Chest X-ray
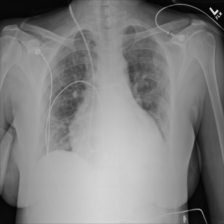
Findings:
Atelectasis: negative
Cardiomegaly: positive
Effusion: negative
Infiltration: negative
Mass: negative
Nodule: negative
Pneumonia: negative
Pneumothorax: negative
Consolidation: negative
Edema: negative
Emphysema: negative
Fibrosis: negative
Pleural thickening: negative
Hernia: negative